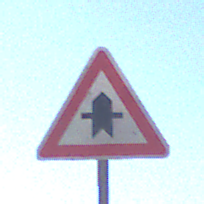
Verkehrszeichen: Vorfahrt
Umgebung: Outdoor, Nature
Tageszeit: MorningAfternoon
Wetter: Clear
Licht: Natural
Jahreszeit: NotSpecified
Kontrast: HighContrast